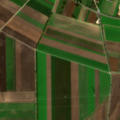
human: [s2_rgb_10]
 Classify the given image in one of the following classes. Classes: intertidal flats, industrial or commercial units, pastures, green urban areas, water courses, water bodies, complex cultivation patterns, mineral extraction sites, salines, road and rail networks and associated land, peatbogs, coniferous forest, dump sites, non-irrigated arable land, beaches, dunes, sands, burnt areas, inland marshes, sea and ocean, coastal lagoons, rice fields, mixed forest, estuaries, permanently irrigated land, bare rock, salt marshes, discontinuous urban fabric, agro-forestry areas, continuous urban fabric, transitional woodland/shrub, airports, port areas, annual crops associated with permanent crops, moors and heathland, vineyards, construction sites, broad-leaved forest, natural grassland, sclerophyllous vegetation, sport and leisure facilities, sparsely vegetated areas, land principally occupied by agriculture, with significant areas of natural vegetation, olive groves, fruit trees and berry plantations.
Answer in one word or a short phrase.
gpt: discontinuous urban fabric, non-irrigated arable land